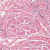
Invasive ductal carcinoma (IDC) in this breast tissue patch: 1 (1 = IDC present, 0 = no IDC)